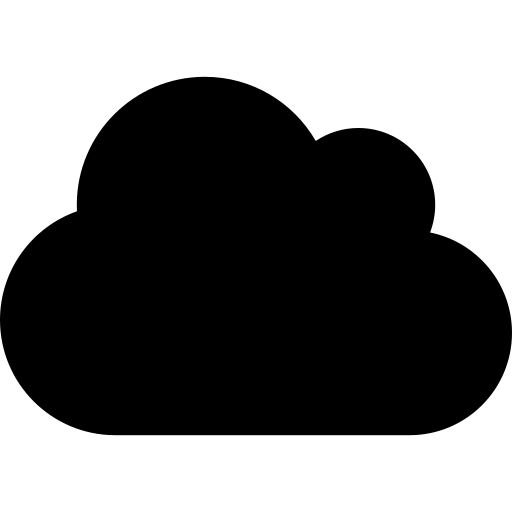
Tags: icon, FontAwesome, fa-icon, solid, cloud